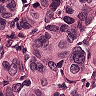
Metastatic tissue present: yes